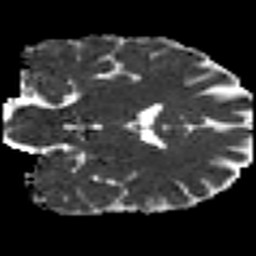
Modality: MD
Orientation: coronal
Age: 46
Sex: male
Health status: ill
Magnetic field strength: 3 T
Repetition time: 8.4 s
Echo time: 0.0926 s